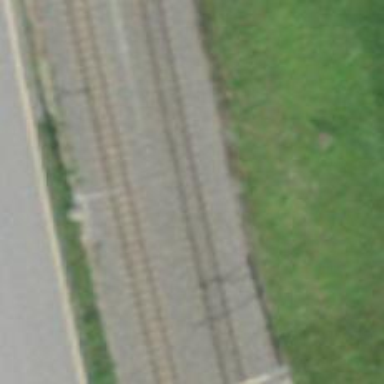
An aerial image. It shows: Narrow-gauge railway track with 1 electrified contact line.